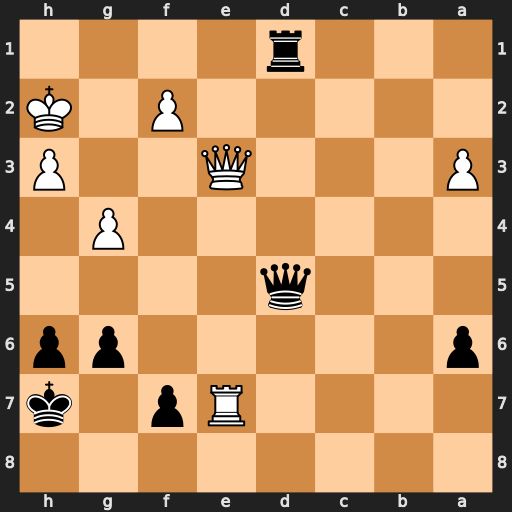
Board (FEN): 8/4Rp1k/p5pp/3q4/6P1/P3Q2P/5P1K/3r4
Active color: b
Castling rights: -
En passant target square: -
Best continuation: Rh1+ Kg3 Rg1+ Kh4 Qh5+ gxh5 g5+ Qxg5 hxg5#